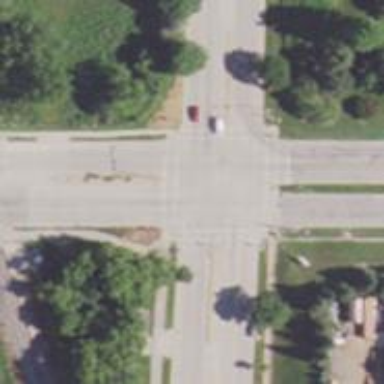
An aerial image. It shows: Road with transverse markings indicating crossing.